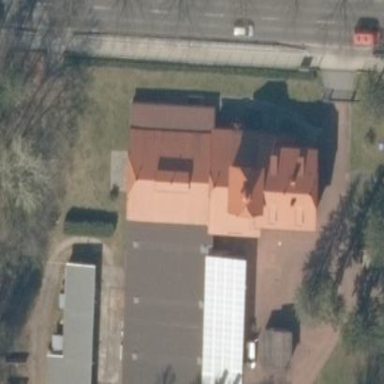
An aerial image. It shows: Building used for water works.